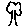
Label: tree